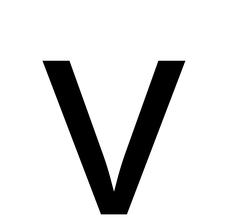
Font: Inter_Regular